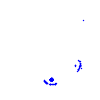
Particle: proton